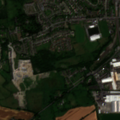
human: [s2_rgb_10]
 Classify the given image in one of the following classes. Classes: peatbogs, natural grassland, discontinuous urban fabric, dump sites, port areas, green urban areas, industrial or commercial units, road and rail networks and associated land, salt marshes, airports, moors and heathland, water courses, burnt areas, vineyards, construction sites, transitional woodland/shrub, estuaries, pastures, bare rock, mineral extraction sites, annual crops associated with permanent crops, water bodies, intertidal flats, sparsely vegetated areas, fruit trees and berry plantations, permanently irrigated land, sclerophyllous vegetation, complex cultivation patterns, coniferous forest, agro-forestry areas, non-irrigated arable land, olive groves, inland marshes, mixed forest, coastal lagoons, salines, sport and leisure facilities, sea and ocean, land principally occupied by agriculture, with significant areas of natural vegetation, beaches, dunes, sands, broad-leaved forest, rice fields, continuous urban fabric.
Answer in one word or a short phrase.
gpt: discontinuous urban fabric, industrial or commercial units, pastures, complex cultivation patterns